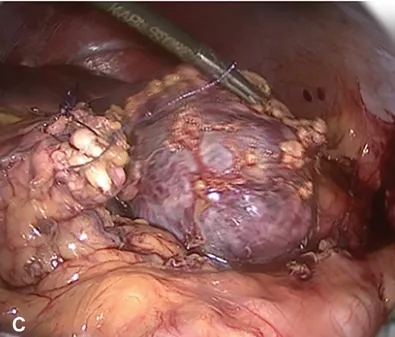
The spherical tumor after complete separation.
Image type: medical_photograph (other_medical_photograph)